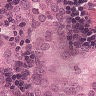
Metastatic tissue present: yes